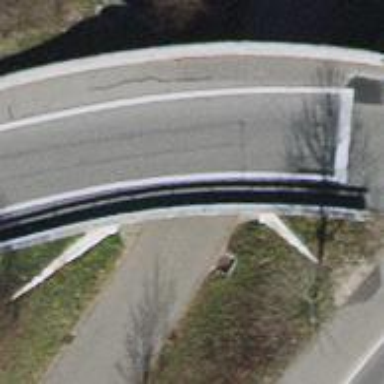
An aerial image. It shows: Bridge with asphalt surface. It is part of the trunk link highway.